Aerial crown-view tile of a tropical tree (Barro Colorado Island, Panama), acquired 20250915:
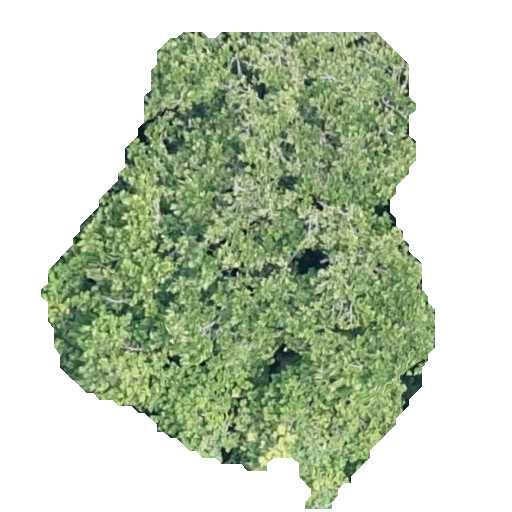
Species: Anacardium excelsum
GBIF accepted scientific name: Anacardium excelsum
Crown area: 186.399 m²